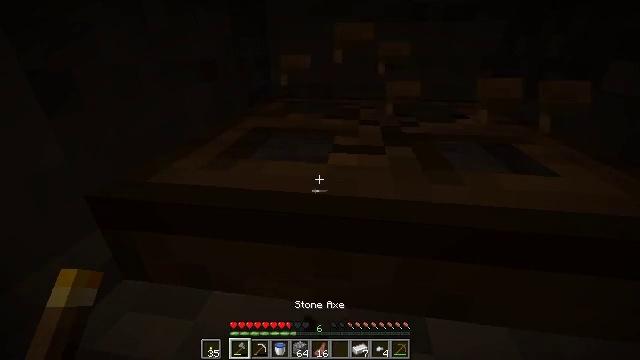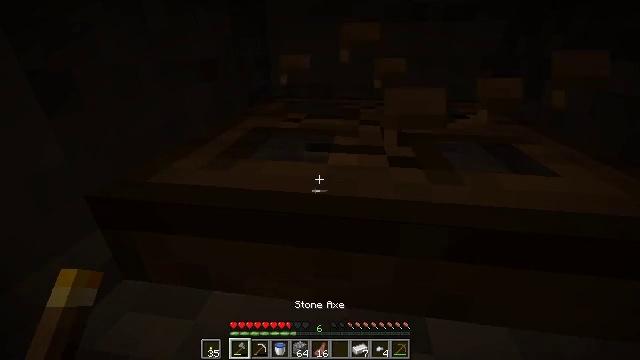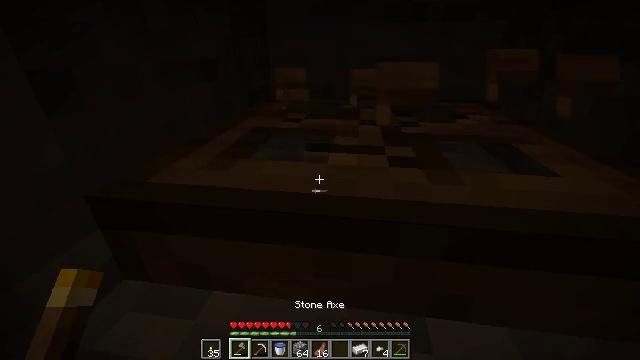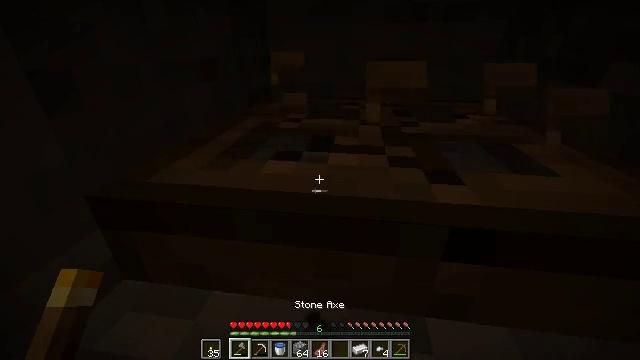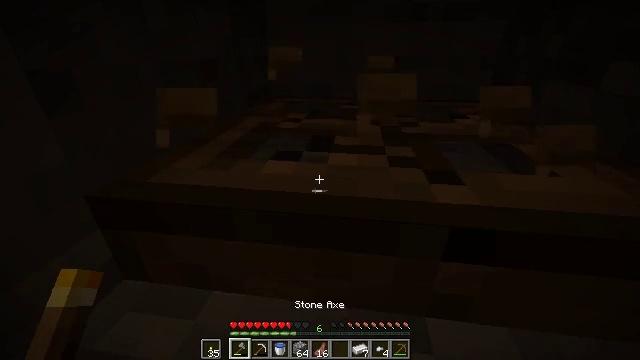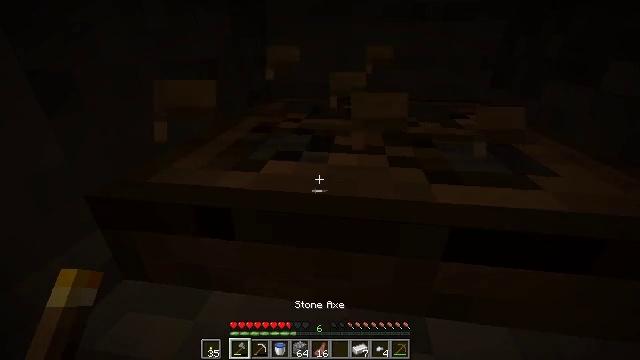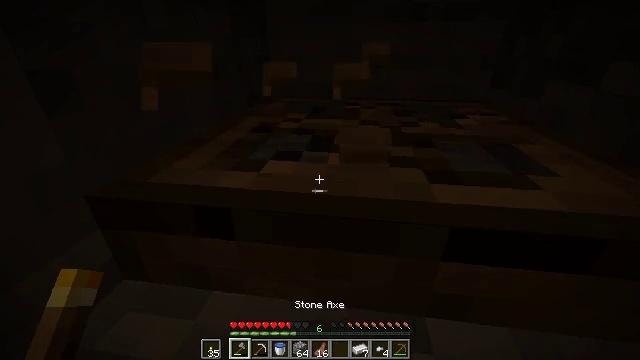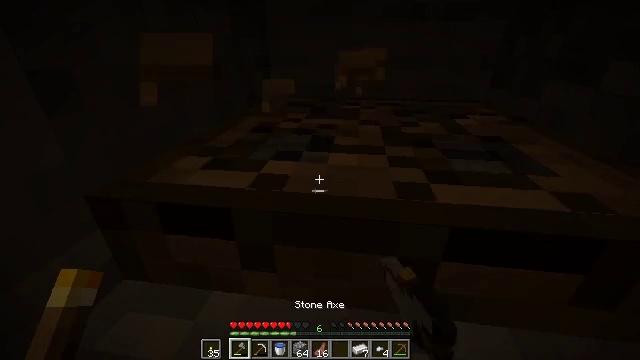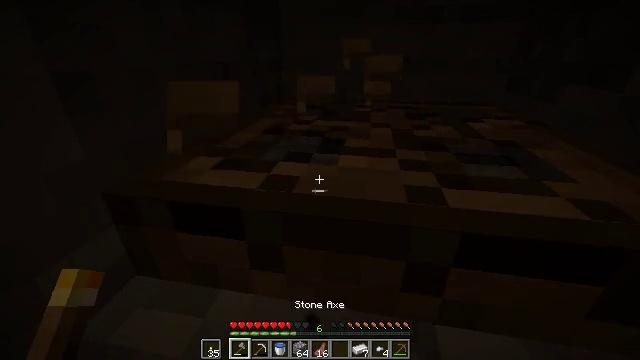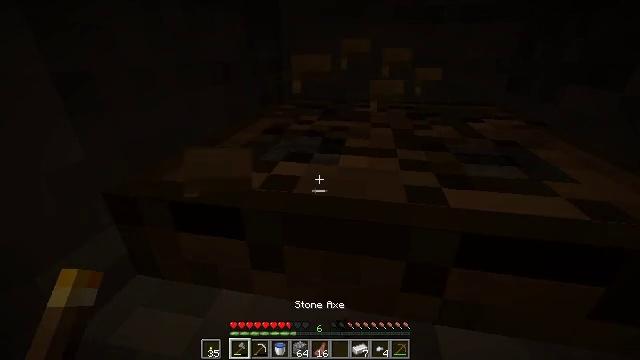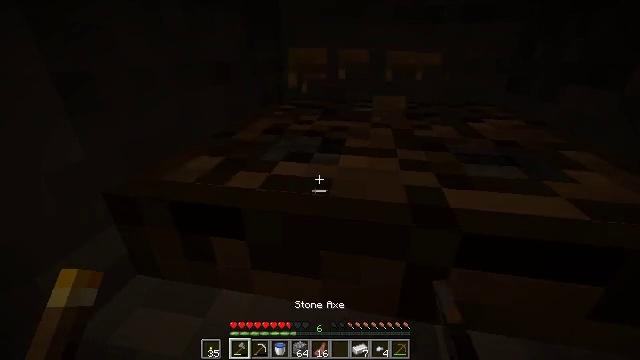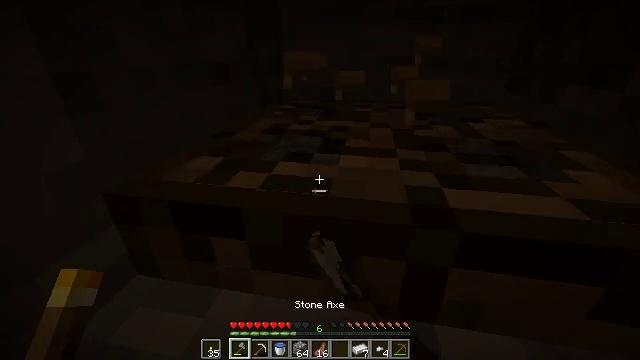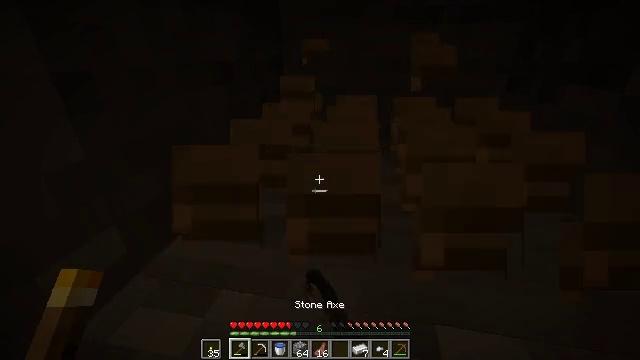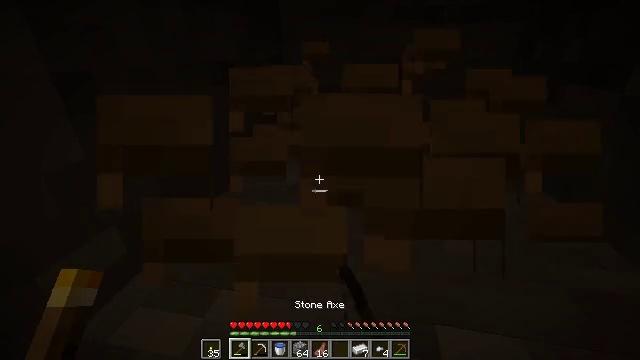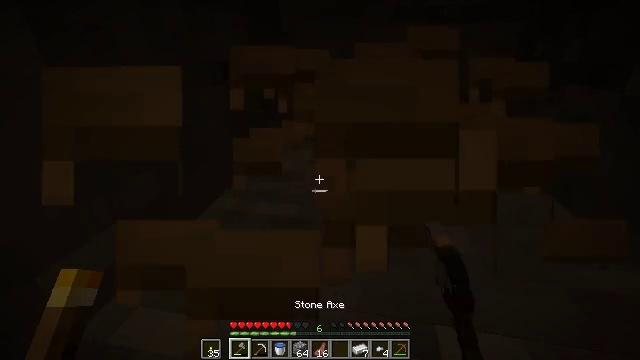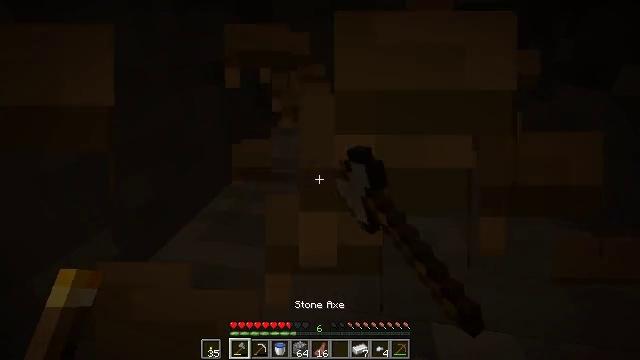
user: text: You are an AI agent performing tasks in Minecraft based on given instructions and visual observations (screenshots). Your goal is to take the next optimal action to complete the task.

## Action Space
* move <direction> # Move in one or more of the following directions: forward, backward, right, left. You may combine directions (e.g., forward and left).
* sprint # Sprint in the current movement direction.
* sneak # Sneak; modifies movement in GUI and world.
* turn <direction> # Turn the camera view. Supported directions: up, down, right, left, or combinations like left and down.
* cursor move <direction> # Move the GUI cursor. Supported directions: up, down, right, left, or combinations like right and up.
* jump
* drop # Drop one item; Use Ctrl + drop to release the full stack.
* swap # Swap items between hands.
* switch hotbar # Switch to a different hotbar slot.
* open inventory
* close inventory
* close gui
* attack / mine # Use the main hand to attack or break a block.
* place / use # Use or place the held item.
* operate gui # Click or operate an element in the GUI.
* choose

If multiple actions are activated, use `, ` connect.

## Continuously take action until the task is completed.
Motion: motion action
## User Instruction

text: Remove the oak trapdoor from its place.
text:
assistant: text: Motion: attack / mine
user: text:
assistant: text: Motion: attack / mine
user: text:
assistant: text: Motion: attack / mine
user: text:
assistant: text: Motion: attack / mine
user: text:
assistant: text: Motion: attack / mine
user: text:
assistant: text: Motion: attack / mine
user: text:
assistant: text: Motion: attack / mine
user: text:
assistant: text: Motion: turn left, attack / mine
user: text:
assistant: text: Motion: attack / mine
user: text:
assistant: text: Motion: attack / mine
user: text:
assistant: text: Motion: attack / mine
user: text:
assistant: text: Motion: attack / mine
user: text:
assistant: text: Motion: attack / mine
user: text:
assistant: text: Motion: attack / mine
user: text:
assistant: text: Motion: turn right, attack / mine
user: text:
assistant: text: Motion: turn right and up, attack / mine
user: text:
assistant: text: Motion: turn right and up, attack / mine
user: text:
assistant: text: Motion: turn right and up, attack / mine
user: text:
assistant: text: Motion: move left, turn right and up, attack / mine
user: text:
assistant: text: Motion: move left, turn right and up, attack / mine
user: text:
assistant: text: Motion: move left, turn right and up, attack / mine
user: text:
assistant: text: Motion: move left, turn right and down, attack / mine
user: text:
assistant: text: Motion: turn right and up, attack / mine
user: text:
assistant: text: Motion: turn right and up, attack / mine
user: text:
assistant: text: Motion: turn right and up, attack / mine
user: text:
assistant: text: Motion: attack / mine
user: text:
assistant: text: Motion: attack / mine
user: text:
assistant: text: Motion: attack / mine
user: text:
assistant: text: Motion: attack / mine
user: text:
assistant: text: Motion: attack / mine